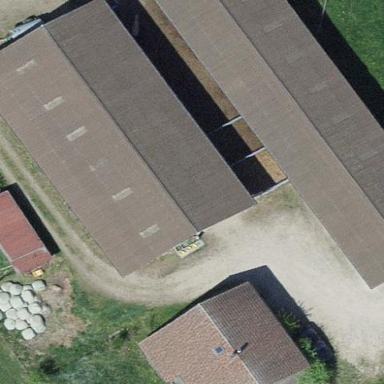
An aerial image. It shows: Farmyard area.